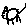
Label: cat